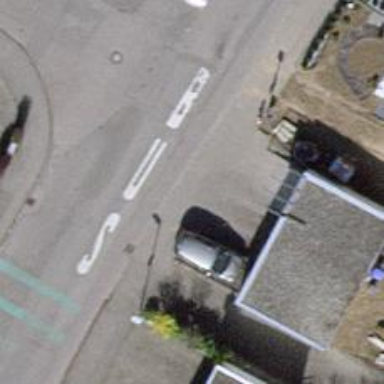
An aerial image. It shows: Bus stop with platform for public transport.